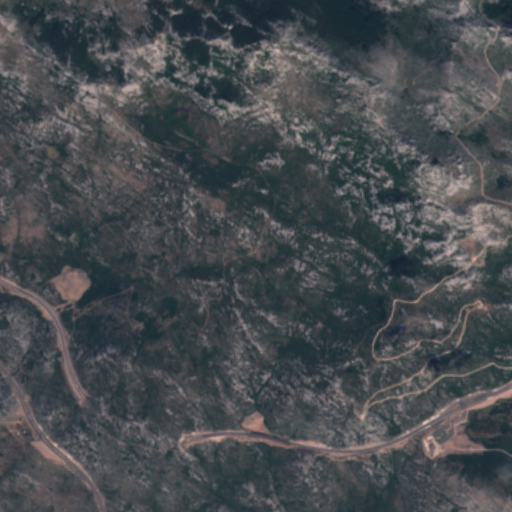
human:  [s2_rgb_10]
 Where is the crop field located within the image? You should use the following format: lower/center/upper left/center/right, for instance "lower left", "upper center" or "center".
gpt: The crop field is located in the lower left of the image.
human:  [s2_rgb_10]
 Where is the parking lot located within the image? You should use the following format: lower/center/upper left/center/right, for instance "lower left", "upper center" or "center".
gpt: The parking lot is located in the lower right of the image.
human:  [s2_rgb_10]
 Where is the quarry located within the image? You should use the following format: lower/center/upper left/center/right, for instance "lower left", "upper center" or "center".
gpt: The quarry is located in the center right of the image.
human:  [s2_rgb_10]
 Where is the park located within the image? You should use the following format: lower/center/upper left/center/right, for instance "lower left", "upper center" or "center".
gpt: There is no park in the image.